Question: In my DB there is a column call 'status' with four type of data , , and .
I have successfully "ORDER BY DESC" of the 'status' to VIEW. However, what I really want is the 'status' can list by :
1. REJECT
2. APPROVE
3. RESUBMITTED
4. NEW
Currently for the "ORDER BY DESC" is:
1. RESUBMITTED
2. REJECT
3. NEW
4. APPROVE
'''
public function scopes() {
return array(
'bystatus' => array('order' => 'status DESC'),
);
}
'''
'''
public function actionAppListPage()
{
$count = '0';
$id = Yii::app()->user->getState('id');
$models = Developers::model()->bystatus()->findAll('developer_id='.$id);
$this->render('applist',array('models'=>$models,'count'=>$count));
}
'''

How to order the status I want ? Or any other suggestion to do that? Thanks
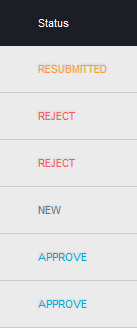
Answer: You should define your order like :
'''
public function scopes() {
return array(
'bystatus' => array(
'order' => "(CASE status WHEN 'REJ' THEN 0 WHEN 'APPROVE' THEN 1 WHEN 'RESUBMITTED' THEN 2 WHEN 'NEW' THEN 3 ELSE 4 END)",
)
);
}
'''